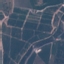
Land use / land cover: PermanentCrop